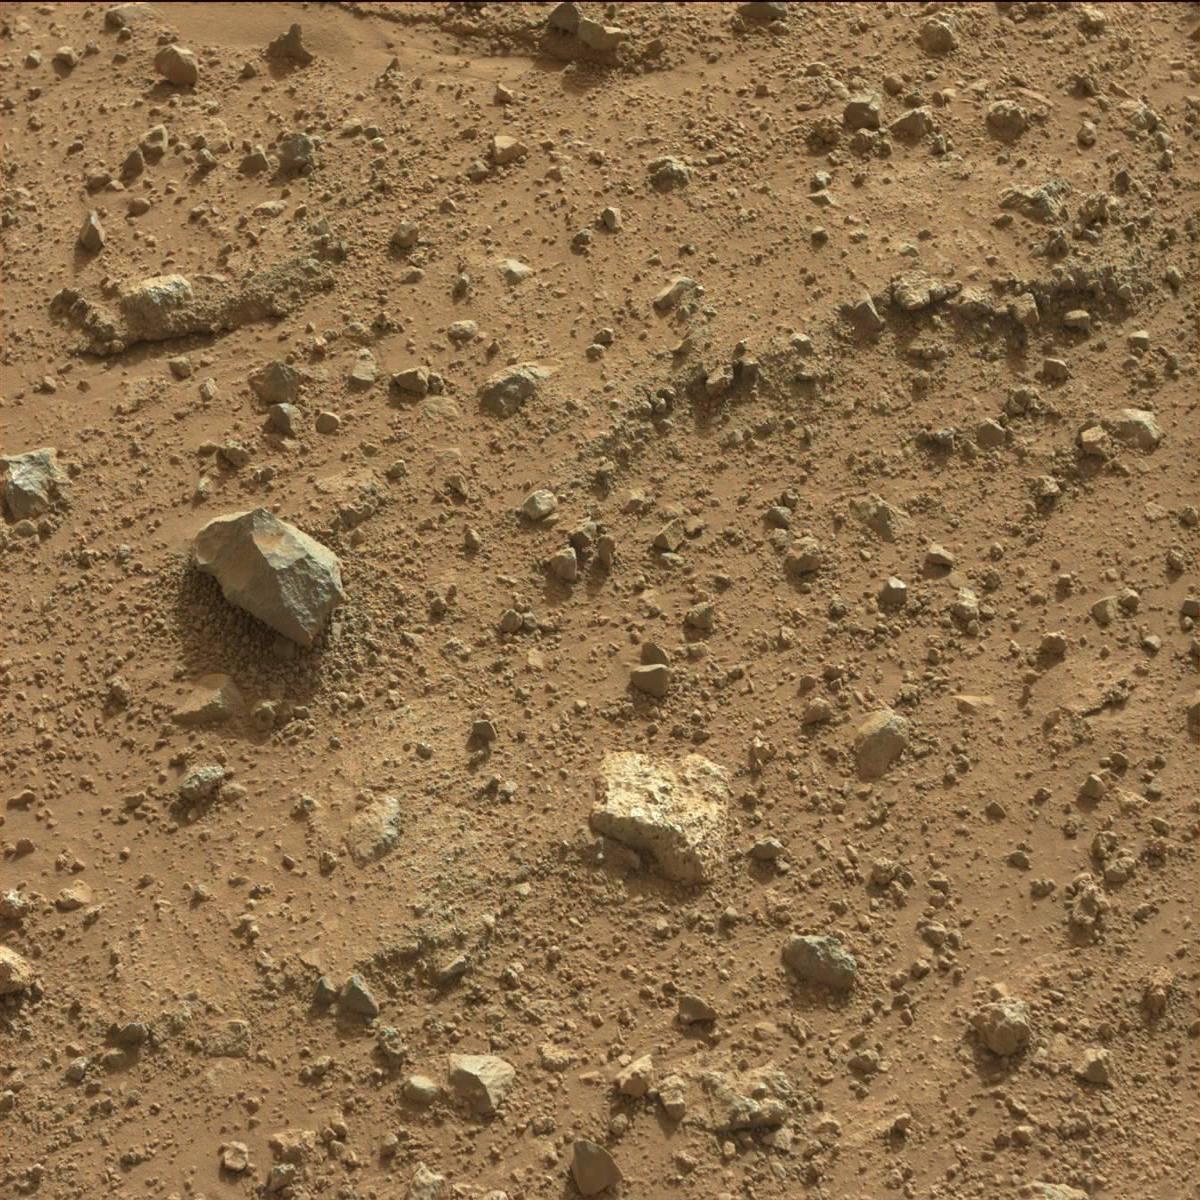
Terrain classes present: Bedrock, Rock, Sand / Soil